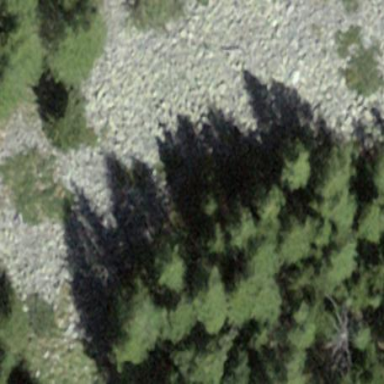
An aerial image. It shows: Natural scree.